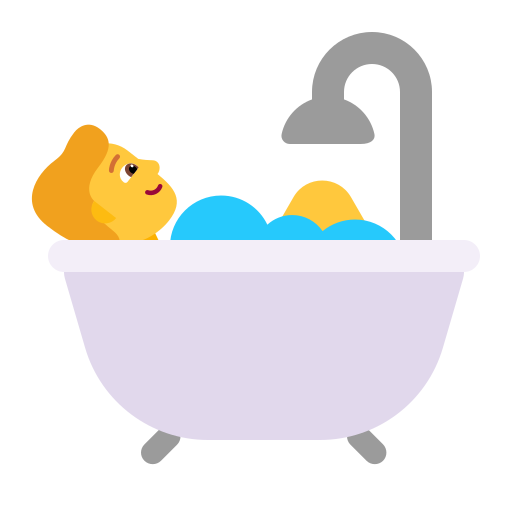
person taking bath flat default